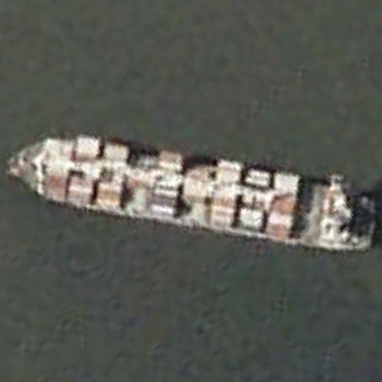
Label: Container_ship